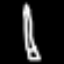
Label: pencil